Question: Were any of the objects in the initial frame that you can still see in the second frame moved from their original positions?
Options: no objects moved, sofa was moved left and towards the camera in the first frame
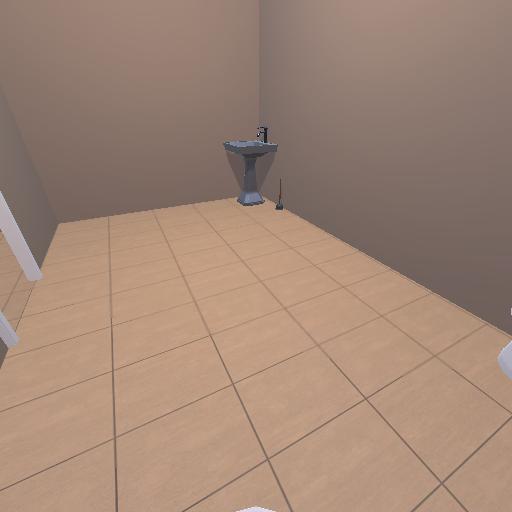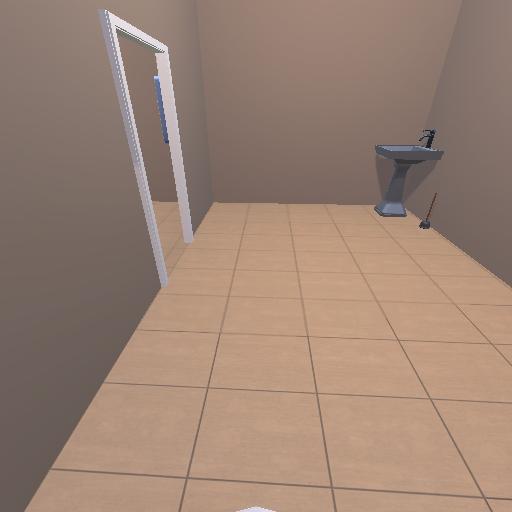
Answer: no objects moved